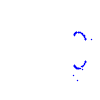
Particle: proton